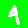
Digit: 4